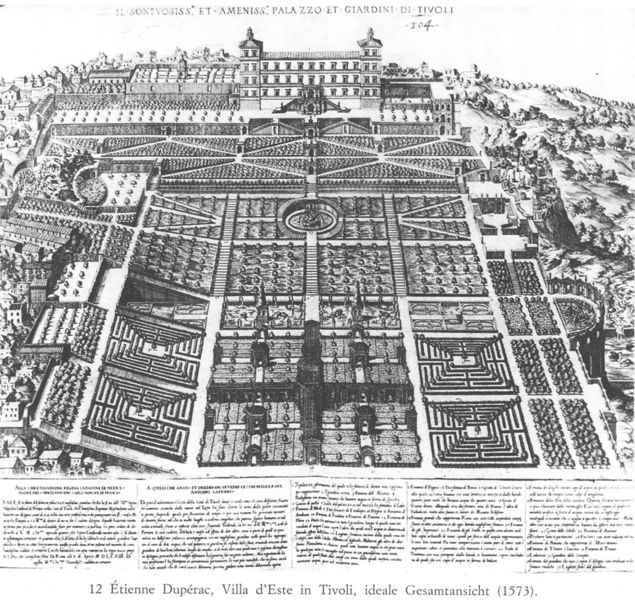
Titel: Villa d’Este in Tivoli, ideale Gesamtansicht
Künstler: Etienne Dupérac
Institution: Rom, Biblioteca Hertziana
Schlagwörter: landschaft, schwarz, park, schloss, wege, brunnen, rund, garten, springbrunnen, balkon, schrift, grafik, graphik, datum, aufsicht, palast, palazzo, druck, stich, illustration, text, zeitung, villa, geometrisch, beete, gärten, geometrie, labyrinth, raster, versaille, schlosspark, hecken, wasserspiel, irrgarten, datiert, tivoli, stcih, 1573, giardini, vill d'este, drafsicht